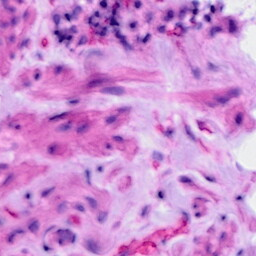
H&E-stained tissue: Ovarian